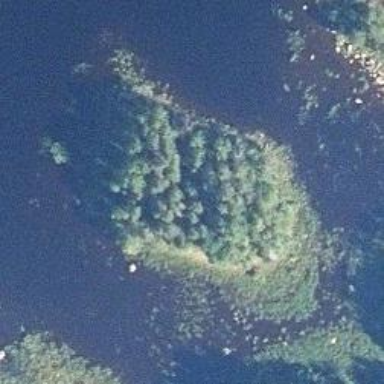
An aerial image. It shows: Islet.